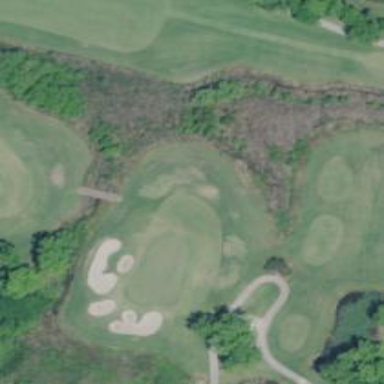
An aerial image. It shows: Path on bridge over golf course.